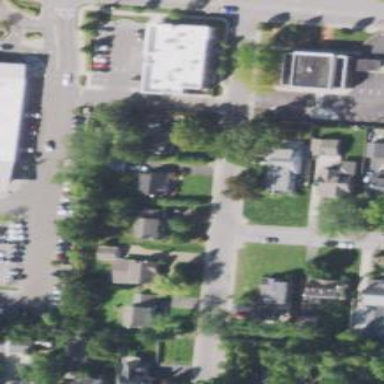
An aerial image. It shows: Residential driveway designated as service road.